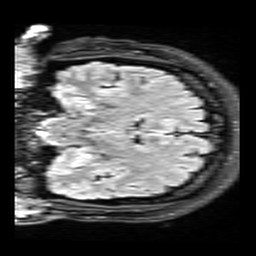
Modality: FLAIR
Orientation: coronal
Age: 46
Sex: female
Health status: healthy
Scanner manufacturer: siemens
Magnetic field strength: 3 T
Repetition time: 9 s
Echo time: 0.088 s